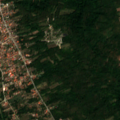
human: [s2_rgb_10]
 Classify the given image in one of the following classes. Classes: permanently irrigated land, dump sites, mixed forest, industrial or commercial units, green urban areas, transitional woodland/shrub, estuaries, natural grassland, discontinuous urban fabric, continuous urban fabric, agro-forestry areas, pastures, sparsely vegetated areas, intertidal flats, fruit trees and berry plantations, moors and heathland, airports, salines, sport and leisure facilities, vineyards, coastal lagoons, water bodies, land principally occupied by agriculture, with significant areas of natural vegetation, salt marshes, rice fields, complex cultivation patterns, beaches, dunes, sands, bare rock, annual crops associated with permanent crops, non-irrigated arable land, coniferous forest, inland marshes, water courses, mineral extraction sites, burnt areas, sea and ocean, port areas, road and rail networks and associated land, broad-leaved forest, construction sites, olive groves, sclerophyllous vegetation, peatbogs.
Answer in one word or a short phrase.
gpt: discontinuous urban fabric, non-irrigated arable land, land principally occupied by agriculture, with significant areas of natural vegetation, broad-leaved forest, transitional woodland/shrub